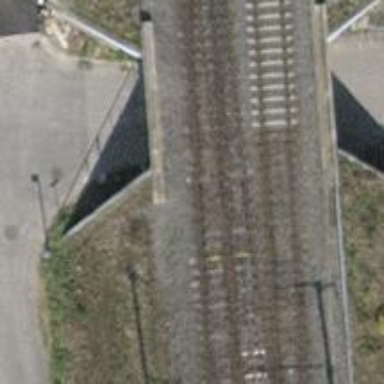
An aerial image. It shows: Single-track railway bridge with contact lines for electrification.